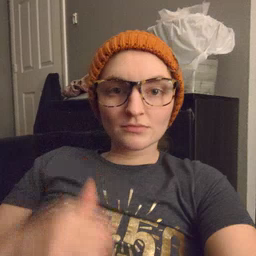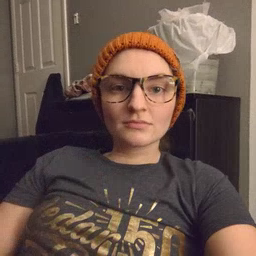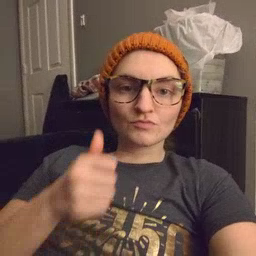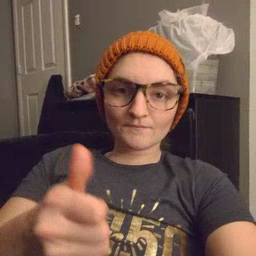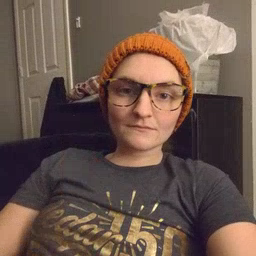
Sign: yourself